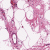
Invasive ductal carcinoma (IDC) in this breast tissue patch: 0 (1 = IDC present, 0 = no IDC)